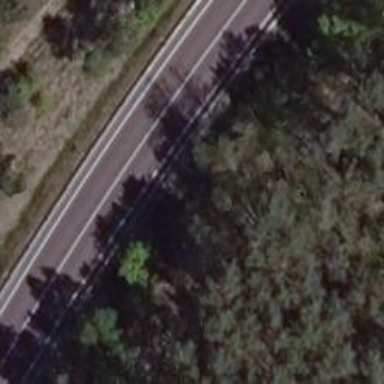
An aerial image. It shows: Primary road with asphalt surface.